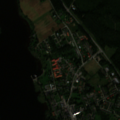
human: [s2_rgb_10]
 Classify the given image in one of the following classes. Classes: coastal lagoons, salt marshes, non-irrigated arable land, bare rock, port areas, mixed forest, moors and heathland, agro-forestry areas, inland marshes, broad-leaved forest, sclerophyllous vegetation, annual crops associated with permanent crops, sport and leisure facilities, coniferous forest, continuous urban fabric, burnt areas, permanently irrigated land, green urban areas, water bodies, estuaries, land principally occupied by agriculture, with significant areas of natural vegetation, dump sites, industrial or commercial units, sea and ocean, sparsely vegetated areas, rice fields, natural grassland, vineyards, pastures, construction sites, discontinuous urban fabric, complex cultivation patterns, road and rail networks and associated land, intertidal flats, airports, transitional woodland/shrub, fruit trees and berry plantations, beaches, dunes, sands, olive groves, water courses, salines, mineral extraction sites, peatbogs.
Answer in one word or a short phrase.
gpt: discontinuous urban fabric, coniferous forest, mixed forest, water bodies